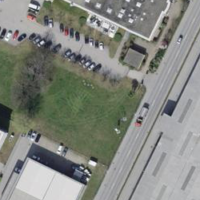
EUNIS habitat code: 54
Species observed at this site:
Viburnum tinus